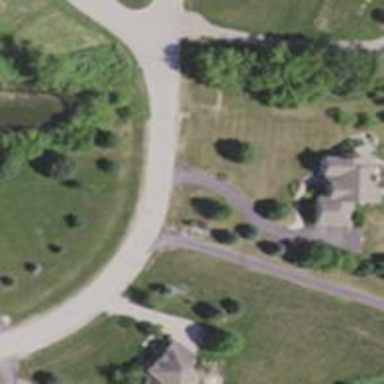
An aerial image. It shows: Driveway leading to service road.